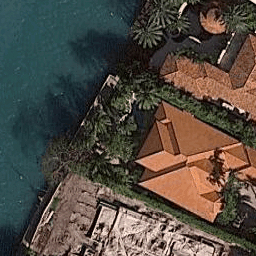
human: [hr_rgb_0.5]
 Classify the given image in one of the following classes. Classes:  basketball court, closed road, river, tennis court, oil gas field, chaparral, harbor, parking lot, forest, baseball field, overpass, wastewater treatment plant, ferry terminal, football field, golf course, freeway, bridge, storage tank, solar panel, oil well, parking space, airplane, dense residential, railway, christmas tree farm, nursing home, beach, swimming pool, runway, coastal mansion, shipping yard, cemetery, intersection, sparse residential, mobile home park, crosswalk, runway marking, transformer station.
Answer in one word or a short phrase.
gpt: coastal mansion